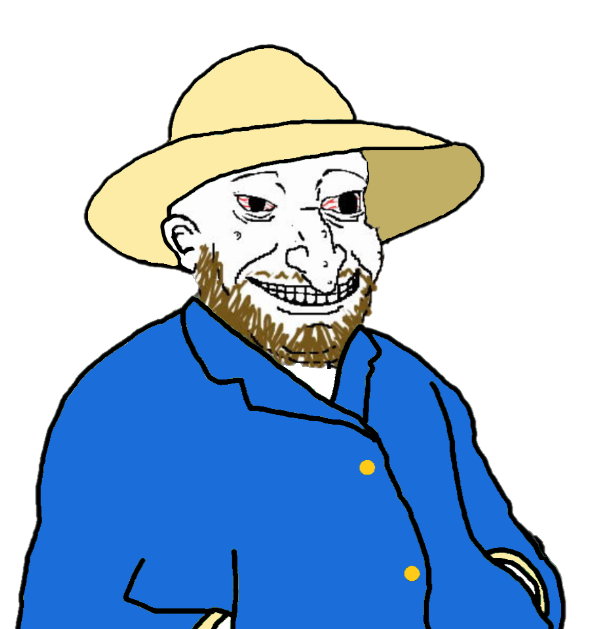
Label: 5_Coomer